Question: I'm having a problem with geom_bars wherein the bars are not rendered when I specify limits on the y-axis. I believe the following should reproduce the problem:
'''
data <- structure(list(RoleCond = structure(c(1L, 1L, 2L, 2L), .Label = c("Buyer", "Seller"), class = "factor"),
ArgCond = structure(c(1L, 2L, 1L, 2L), .Label = c("No Argument", "Argument"), class = "factor"),
mean = c(<PHONE>29, <PHONE>33, <PHONE>41, <PHONE>3),
se = c(20.1231042081511, 16.7408757749718, 20.1471554637891, 15.708092540868)),
.Names = c("RoleCond", "ArgCond", "mean", "se"), row.names = c(NA, -4L), class = "data.frame")
library(ggplot2)
ggplot(data=data, aes(fill=RoleCond, y=mean, x=ArgCond)) +
geom_bar(position="dodge", stat="identity") +
geom_errorbar(limits, position=dodge, width=0.1, size=.75) +
scale_y_continuous(limits=c(2000,2500))
'''
which gives me this

The same code without the limits specified works fine. The geom_errorbar() doesn't seem to be related to the problem, but it does illustrate where the bars should be showing up.
I've tried using 'coord_cartesian(ylim=c(2000,2500))' which works for limiting the yaxis and getting the bars to display, but the axis labels get messed up and I don't understand what I'm doing with it.
Thanks for any suggestions! (I'm using R 2.15.0 and ggplot2 0.9.0)
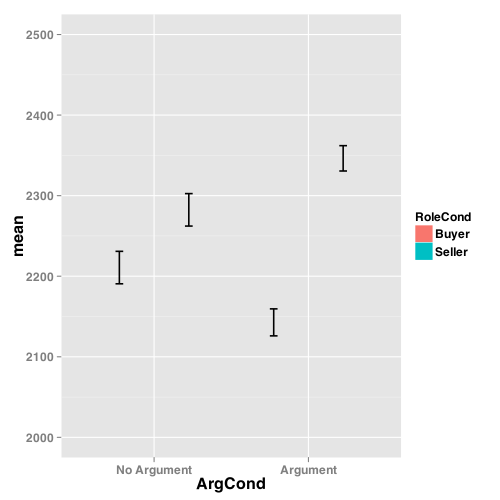
Answer: You could try, with 'library(scales)':
'''
+ scale_y_continuous(limits=c(2000,2500),oob = rescale_none)
'''
instead, as outlined <URL>.